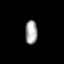
Tissue: prostate
Cell type: T cells
Senescence score: 0.7701
Nuclear area (px): 285
Mean DAPI intensity: 165.667